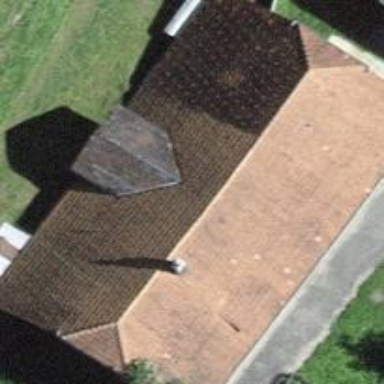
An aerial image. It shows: Farm building.